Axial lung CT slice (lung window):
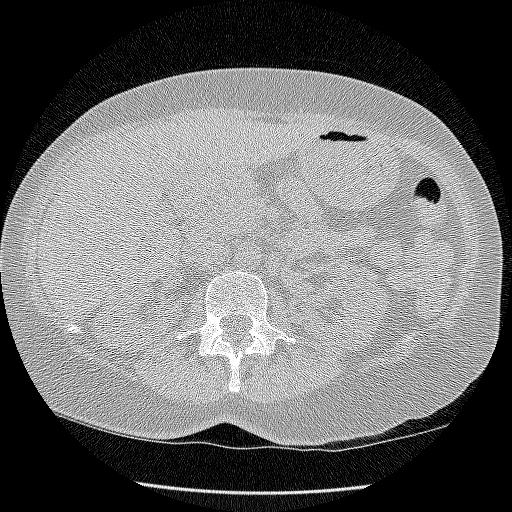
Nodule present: no